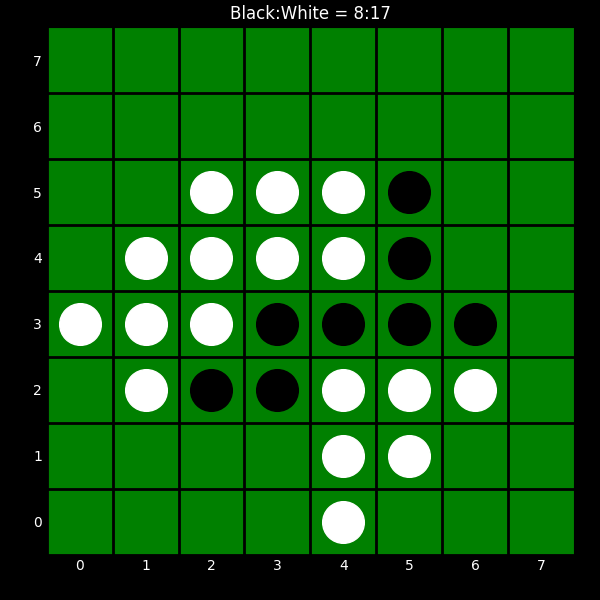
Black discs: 8
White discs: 17